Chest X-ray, AP view. Patient: 41 years old, sex M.
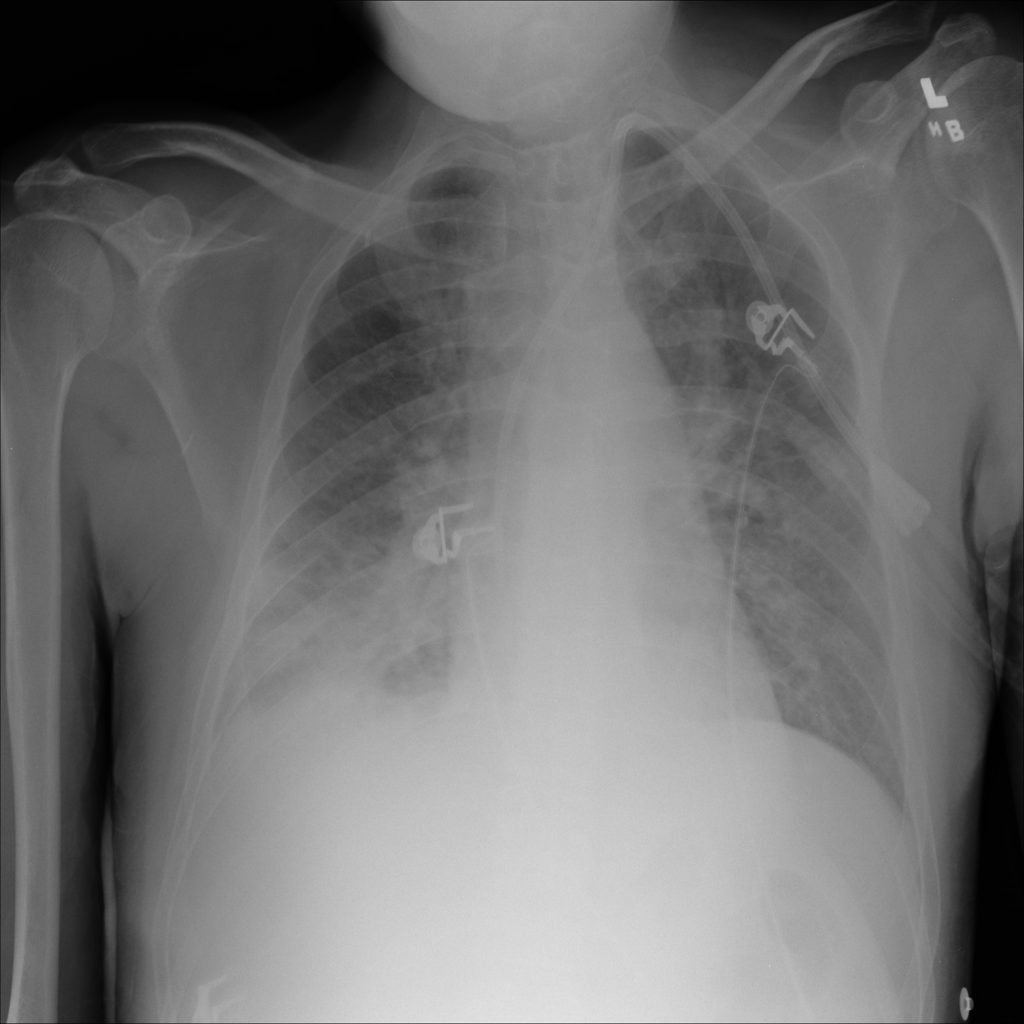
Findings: Edema, Infiltration